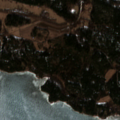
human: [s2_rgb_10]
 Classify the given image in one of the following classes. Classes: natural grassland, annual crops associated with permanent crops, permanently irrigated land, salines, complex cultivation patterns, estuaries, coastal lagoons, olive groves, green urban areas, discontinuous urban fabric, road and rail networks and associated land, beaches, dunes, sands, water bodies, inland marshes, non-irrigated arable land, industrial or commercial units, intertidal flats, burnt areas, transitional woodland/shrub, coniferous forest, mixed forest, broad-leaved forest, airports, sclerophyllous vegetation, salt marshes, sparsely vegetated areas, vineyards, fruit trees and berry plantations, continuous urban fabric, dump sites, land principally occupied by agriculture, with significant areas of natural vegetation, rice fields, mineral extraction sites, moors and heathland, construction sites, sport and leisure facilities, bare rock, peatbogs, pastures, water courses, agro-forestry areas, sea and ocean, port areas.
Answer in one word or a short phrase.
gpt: non-irrigated arable land, coniferous forest, sea and ocean